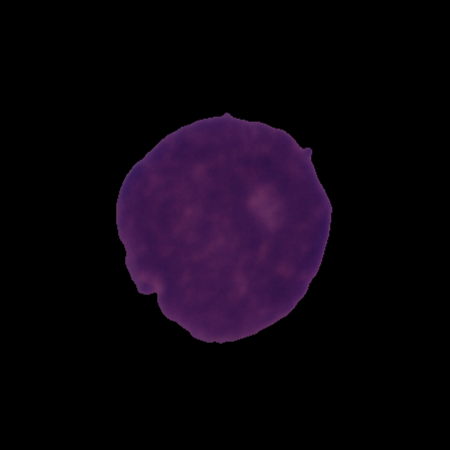
Label: cancer